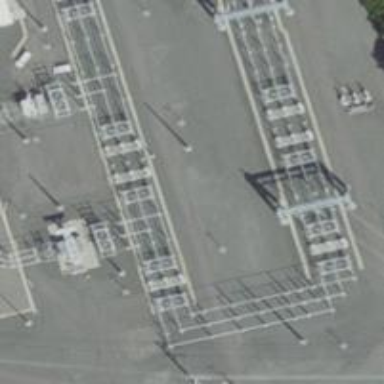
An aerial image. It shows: Switch used for power control.